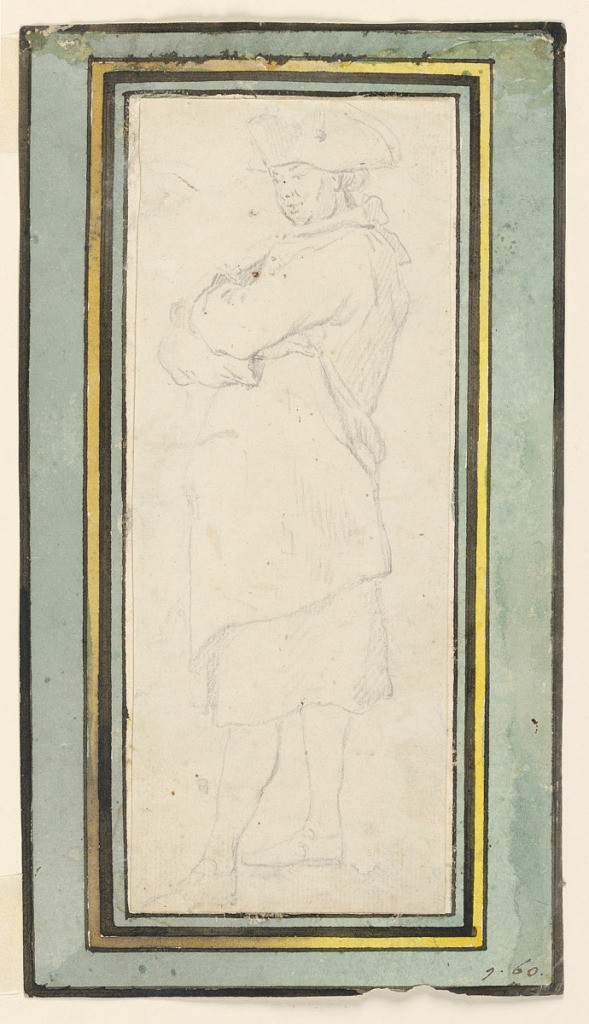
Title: A Standing Man
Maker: Luigi Vanvitelli, Italian, 1700 – 1773
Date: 1700–1773
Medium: Black crayon on paper, lined
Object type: Drawing
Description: A man wearing a hat seen in profile, facing left, with crossed arms.